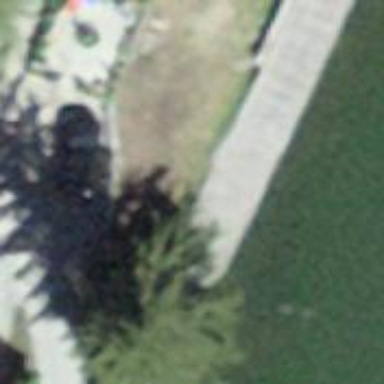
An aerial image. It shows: Bench for seating.